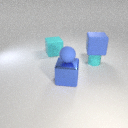
large blue metal cube below small blue rubber sphere